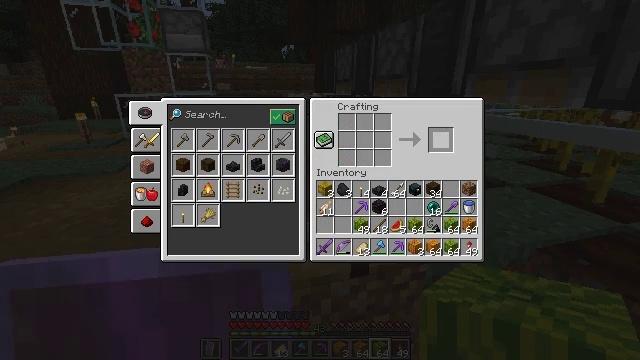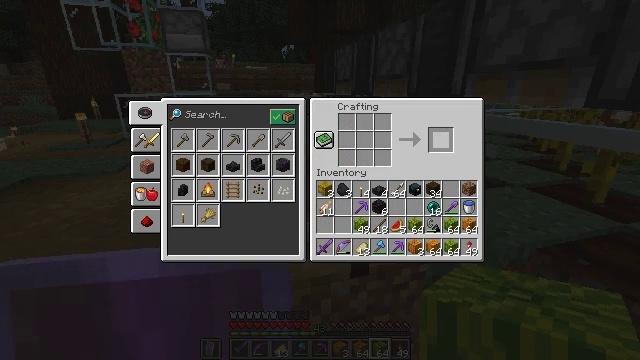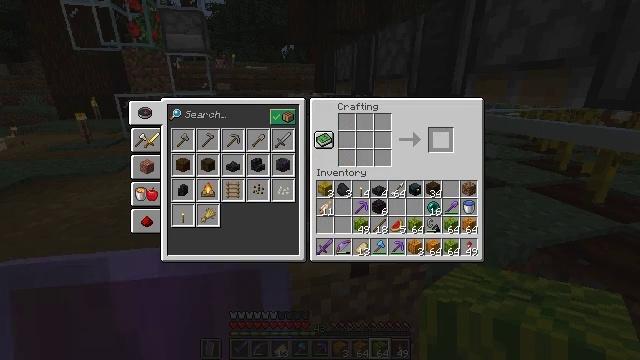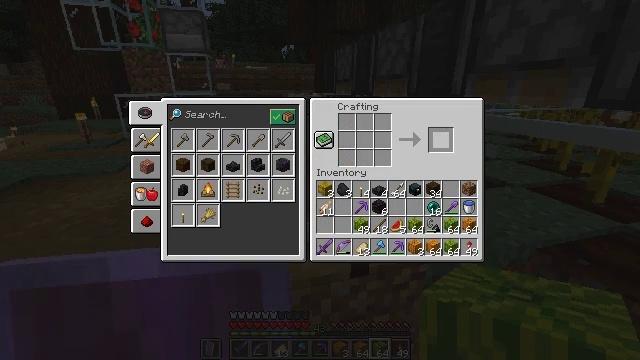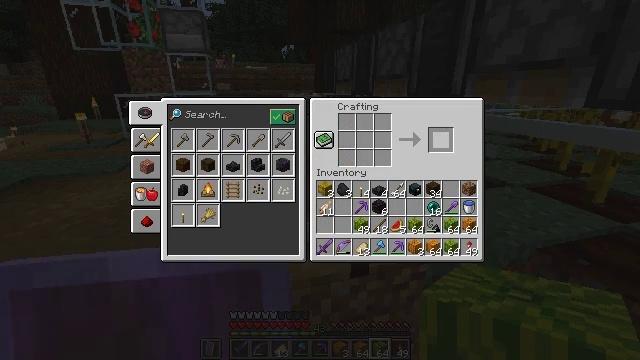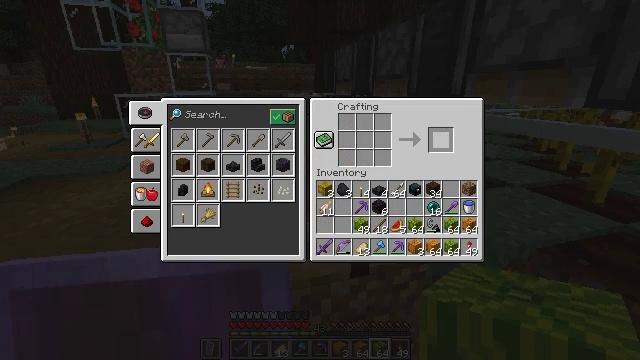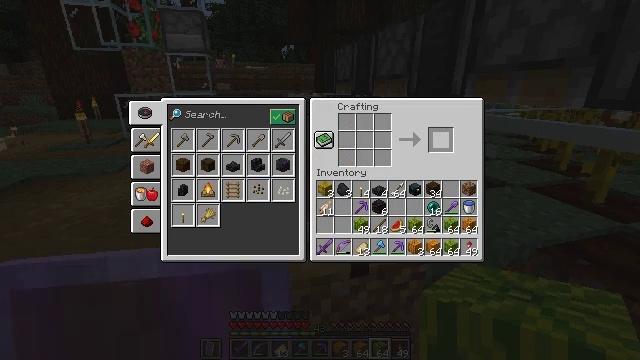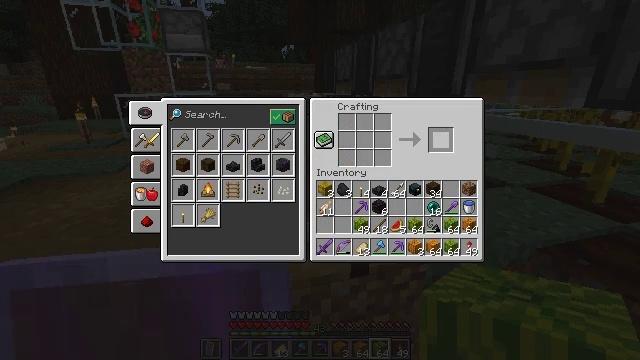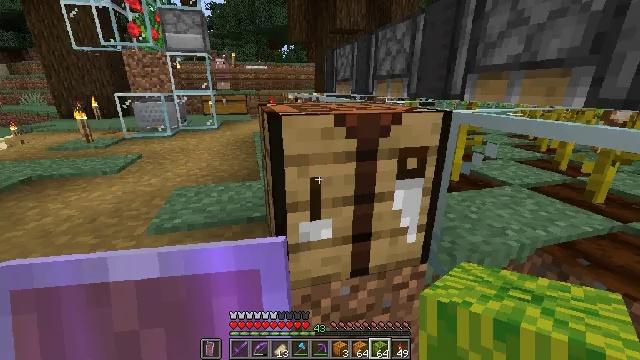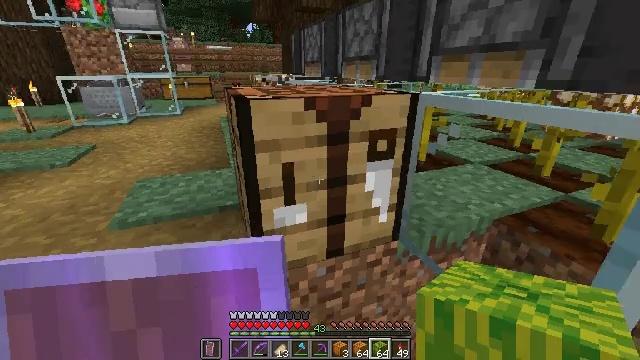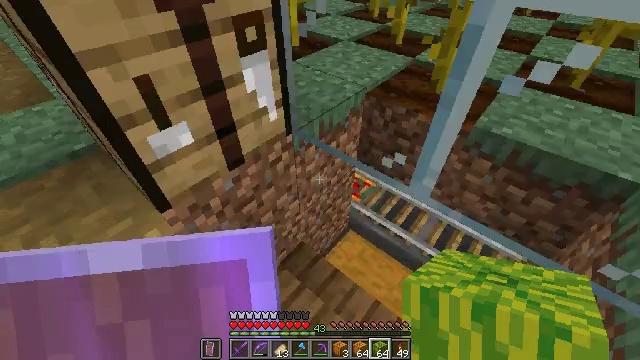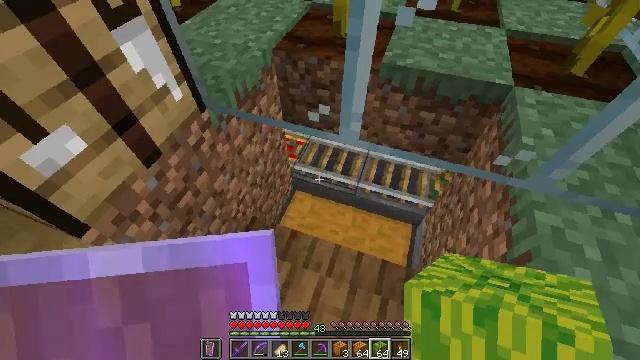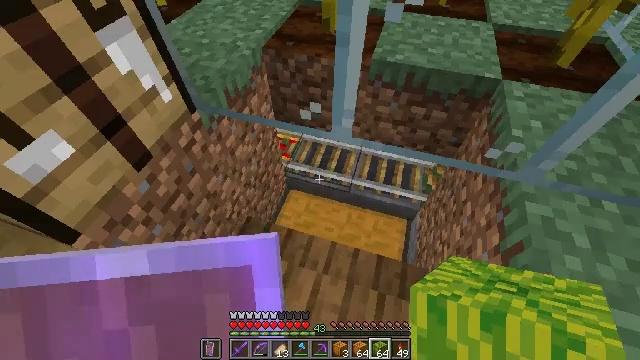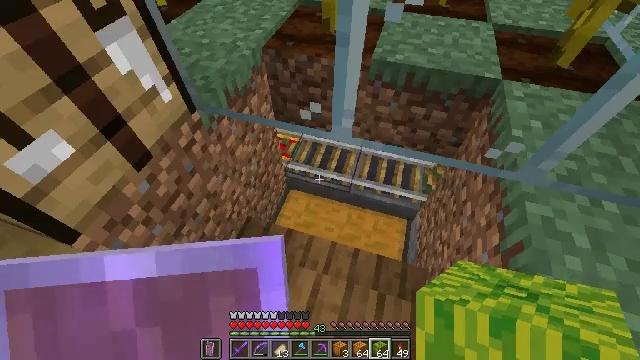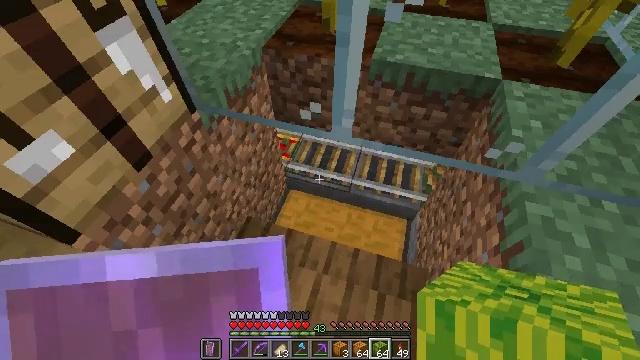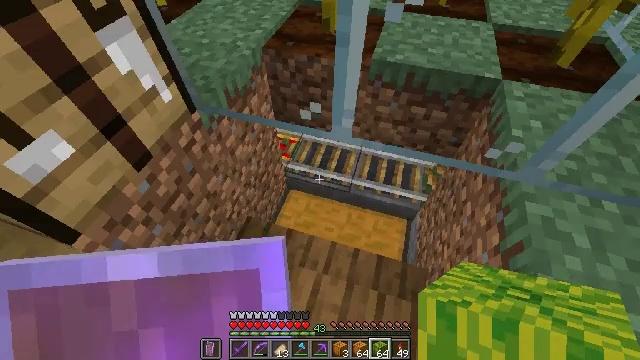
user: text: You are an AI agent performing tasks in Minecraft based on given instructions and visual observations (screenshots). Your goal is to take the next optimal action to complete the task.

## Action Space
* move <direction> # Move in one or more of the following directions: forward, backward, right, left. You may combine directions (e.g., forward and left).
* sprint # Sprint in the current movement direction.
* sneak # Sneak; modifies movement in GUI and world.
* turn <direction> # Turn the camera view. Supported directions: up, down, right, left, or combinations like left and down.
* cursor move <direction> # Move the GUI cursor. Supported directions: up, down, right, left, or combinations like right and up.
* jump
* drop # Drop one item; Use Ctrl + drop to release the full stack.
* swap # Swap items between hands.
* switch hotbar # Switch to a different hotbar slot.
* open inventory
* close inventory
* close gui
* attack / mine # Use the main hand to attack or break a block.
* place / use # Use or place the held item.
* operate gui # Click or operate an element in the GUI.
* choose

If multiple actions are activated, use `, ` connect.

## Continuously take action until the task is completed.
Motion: motion action
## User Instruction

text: Put together melon slices to craft a melon.
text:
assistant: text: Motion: sneak, attack / mine
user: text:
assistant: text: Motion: sneak, attack / mine
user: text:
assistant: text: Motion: attack / mine
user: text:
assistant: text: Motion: attack / mine
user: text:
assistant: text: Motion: no_op
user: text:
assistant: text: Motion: no_op
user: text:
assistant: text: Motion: no_op
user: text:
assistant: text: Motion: no_op
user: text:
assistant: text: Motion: turn right and down
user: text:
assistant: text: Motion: turn right and down
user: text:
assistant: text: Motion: turn right and down
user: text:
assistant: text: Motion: turn right
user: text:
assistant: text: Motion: no_op
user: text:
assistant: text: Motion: no_op
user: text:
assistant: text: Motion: no_op
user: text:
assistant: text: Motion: no_op
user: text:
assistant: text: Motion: turn right and down
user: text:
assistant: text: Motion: turn right and down
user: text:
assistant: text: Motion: turn right and down
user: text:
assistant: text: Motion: no_op
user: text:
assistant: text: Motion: no_op
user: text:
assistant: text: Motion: no_op
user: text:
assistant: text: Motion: no_op
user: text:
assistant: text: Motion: no_op
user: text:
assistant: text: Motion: no_op
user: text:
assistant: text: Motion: turn right and up
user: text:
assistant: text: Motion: turn right and up
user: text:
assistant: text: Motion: no_op
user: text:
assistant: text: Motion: no_op
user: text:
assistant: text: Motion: no_op